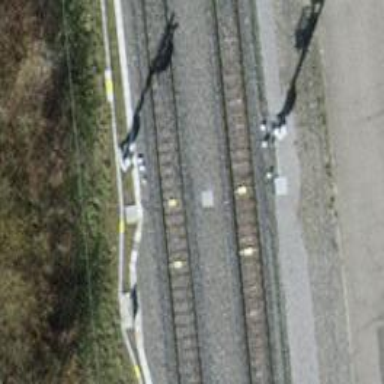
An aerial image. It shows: Railway signal.